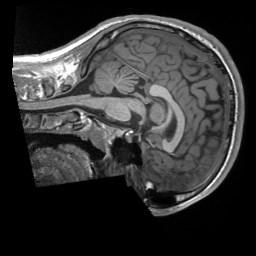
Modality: T1w
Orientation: sagittal
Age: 18
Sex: male
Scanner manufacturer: siemens
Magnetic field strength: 3 T
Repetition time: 2.3 s
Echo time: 0.00232 s